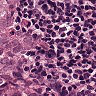
Metastatic tissue present: yes